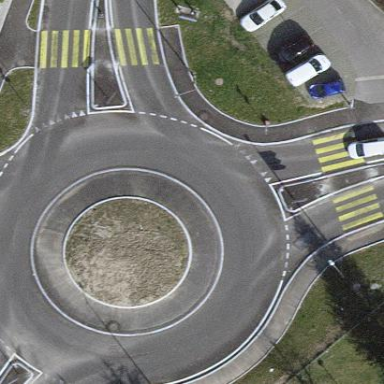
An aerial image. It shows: Secondary road with asphalt surface leading to roundabout.